【题型】解答题　【知识点】解析几何　【难度】easy
（2023·上海·高考真题）曲线$T:y^2=4x$，第一象限内点$A$在$T$上，$A$的纵坐标是$a$．

(1)若$A$到准线距离为3，求$a$；

(2)若$a=4$，$B$在$x$轴上，$AB$中点在$T$上，求点$B$坐标和坐标原点$O$到$AB$距离；

(3)直线$l:x=-3$，令$P$是第一象限上异于$A$的一点，直线$PA$交$l$于$Q$，$H$是$P$在$l$上的投影，若点$A$满足“对于任意$P$都有$|HQ|>4$”，求$a$的取值范围．
【解答】
【解】（1）令$y=a$，解得$x=\frac{a^2}{4}$，即$x_A=\frac{a^2}{4}$，而抛物线的准线方程为$x=-1$，

根据抛物线的定义有$\frac{a^2}{4}+1=3$，解得$a=\pm2\sqrt{2}$，因为$A$为第一象限的点，则$a=2\sqrt{2}$．

（2）由$a=4$代入抛物线方程有$16=4x$，解得$x=4$，则$A(4,4)$，

设$B(b,0)$，则$AB$的中点为$\left(2+\frac{b}{2},2\right)$，

代入抛物线方程有$4=4\left(\frac{b}{2}+2\right)$，解得$b=-2$，

$\therefore$直线$AB$的斜率为$k_{AB}=\frac{4-0}{4+2}=\frac{2}{3}$，其方程为$y=\frac{2}{3}(x+2)$，即$2x-3y+4=0$．

$\therefore$坐标原点$O$到$AB$的距离为$d=\frac{4}{\sqrt{13}}=\frac{4\sqrt{13}}{13}$．

（3）设$P\left(\frac{p^2}{4},p\right)(p>0,p\neq a)$，根据$A\left(\frac{a^2}{4},a\right)$，

则$k_{AP}=\frac{p-a}{\frac{p^2}{4}-\frac{a^2}{4}}=\frac{4}{p+a}$，则直线$AP$方程为$y-p=\frac{4}{p+a}\left(x-\frac{p^2}{4}\right)$，

化简得$4x-(a+p)y+ap=0$，

令$x=-3$，则$y_Q=\frac{ap-12}{a+p}$，又$H(-3,p)$，$\therefore |HQ|=\left|\frac{ap-12}{a+p}-p\right|=\frac{p^2+12}{p+a}>4$，

化简得$4a<(p-2)^2+8$$\textcircled{1}$对任意的$p\in(0,a)\cup(a,+\infty)$恒成立．

则$4a<8$，结合$a>0$，$\therefore a\in(0,2)$，

当$a=2$时，$\because p\neq a$，则$p\neq 2$，则$\textcircled{1}$也成立．

综上所述：$a\in(0,2]$．

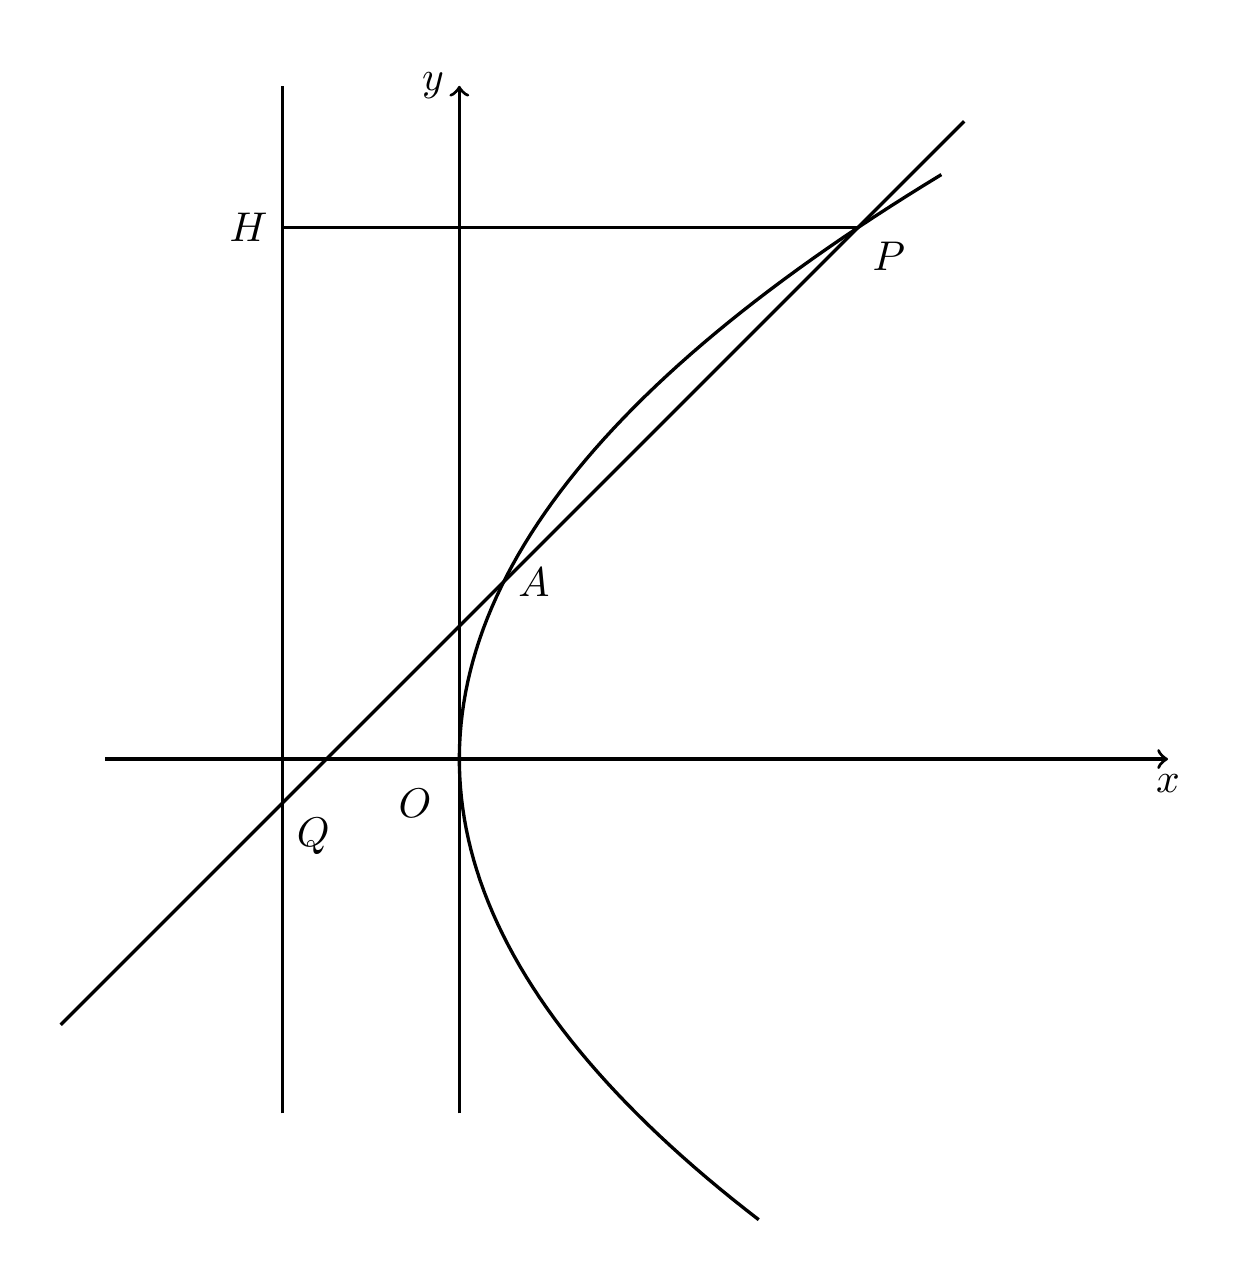